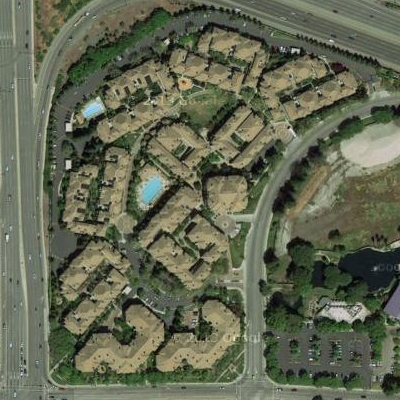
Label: fResident